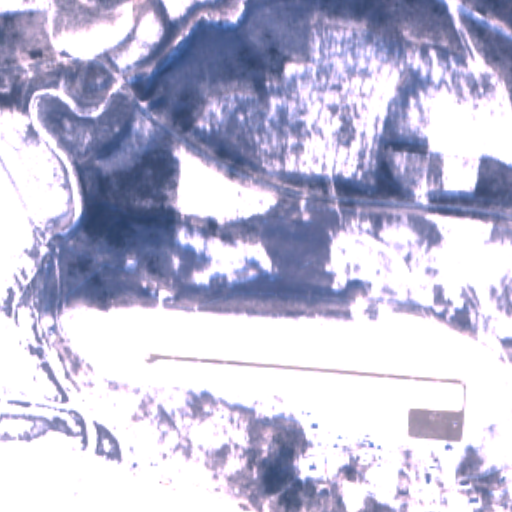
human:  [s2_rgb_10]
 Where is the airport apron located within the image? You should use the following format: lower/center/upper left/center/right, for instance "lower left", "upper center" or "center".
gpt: The airport apron is located in the lower right of the image.
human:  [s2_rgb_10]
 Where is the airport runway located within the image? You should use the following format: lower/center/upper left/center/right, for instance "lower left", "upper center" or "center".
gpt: The airport runway is located in the lower of the image.
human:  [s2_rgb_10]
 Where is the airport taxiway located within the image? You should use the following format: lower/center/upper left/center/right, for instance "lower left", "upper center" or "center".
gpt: The airport taxiway is located in the lower right of the image.
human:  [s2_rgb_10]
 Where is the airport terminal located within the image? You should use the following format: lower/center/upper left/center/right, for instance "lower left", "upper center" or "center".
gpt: The airport terminal is located in the lower right of the image.
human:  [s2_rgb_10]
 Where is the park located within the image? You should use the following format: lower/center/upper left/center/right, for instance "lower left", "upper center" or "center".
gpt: The park is located in the upper right of the image.
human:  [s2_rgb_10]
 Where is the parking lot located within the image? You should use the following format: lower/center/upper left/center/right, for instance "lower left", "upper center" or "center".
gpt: The parking lot is located in the lower right of the image.
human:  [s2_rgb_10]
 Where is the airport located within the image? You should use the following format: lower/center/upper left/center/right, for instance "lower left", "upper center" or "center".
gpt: There is no airport in the image.